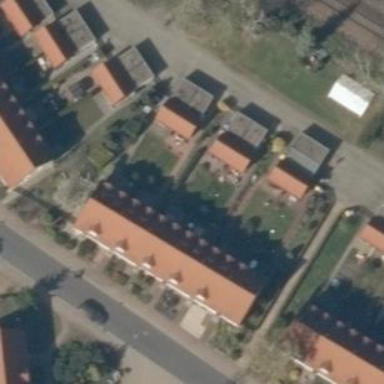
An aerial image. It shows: Terrace building.